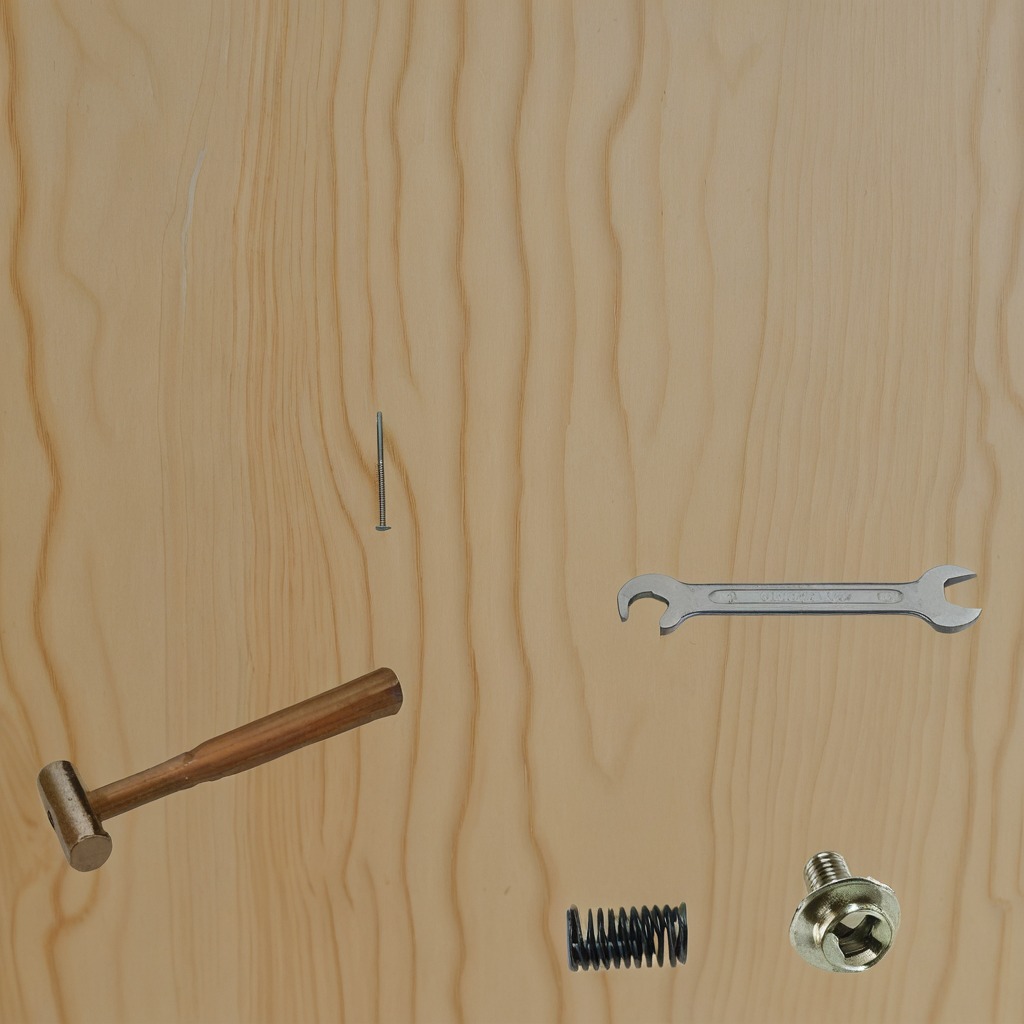
A metal machine screw, an iron nail, a hammer, a coiled metal spring, and a wrench are lying on the plywood surface.